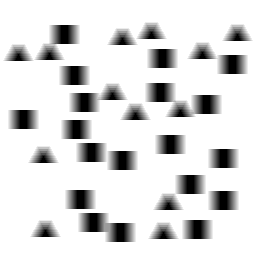
Squares: 19
Triangles: 13
Stars: 0
Total shapes: 32